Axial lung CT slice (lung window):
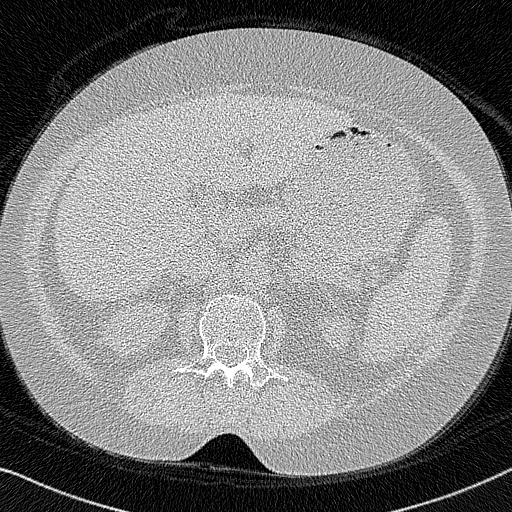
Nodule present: no